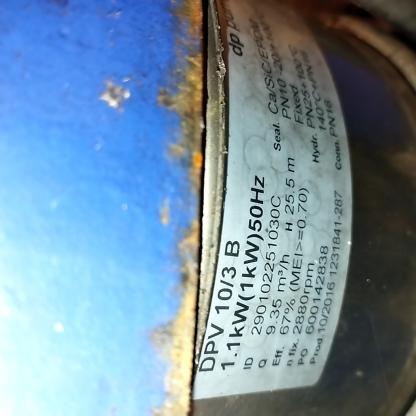
Klasa: tabliczka-znamionowa